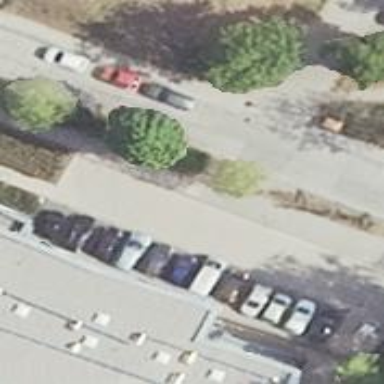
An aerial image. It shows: Parking area with concrete-plated surface.